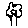
Label: flower